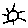
Label: sun